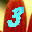
Label: 3